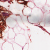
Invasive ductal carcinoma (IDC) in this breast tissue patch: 0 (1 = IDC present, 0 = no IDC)